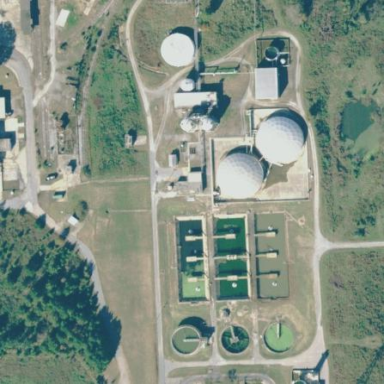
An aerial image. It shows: Wastewater plant.